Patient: sex M, age 44
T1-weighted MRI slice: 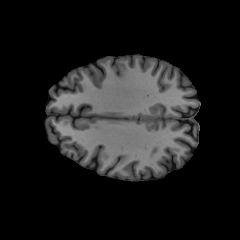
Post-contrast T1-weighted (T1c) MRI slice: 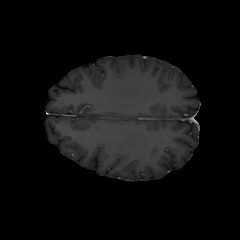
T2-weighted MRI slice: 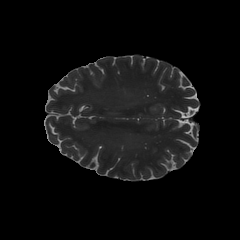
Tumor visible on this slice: no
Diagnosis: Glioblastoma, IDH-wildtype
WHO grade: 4